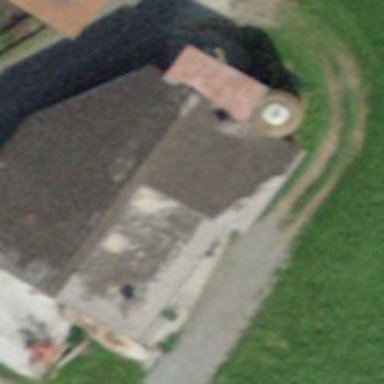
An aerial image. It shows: Rural barn.